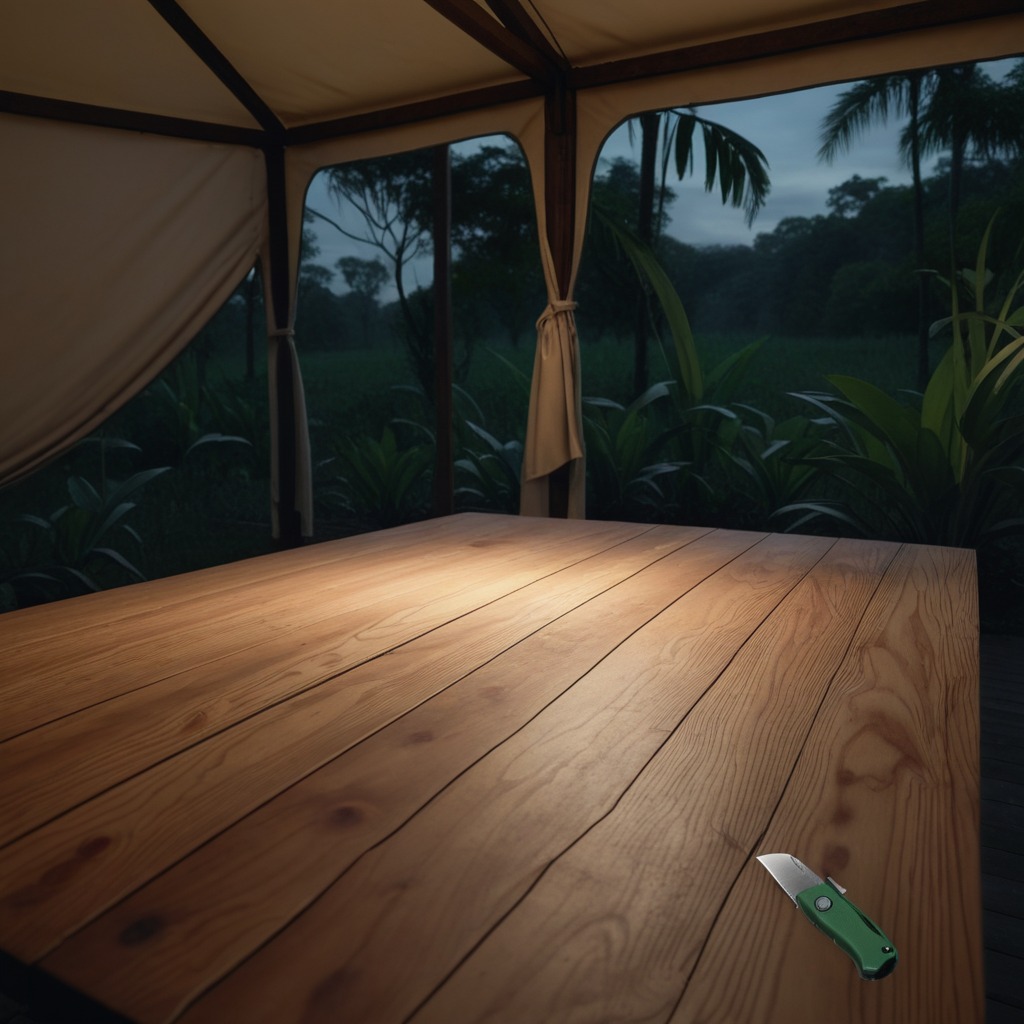
A utility knife is lying on a wooden table inside a jungle field workshop tent at night.